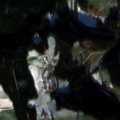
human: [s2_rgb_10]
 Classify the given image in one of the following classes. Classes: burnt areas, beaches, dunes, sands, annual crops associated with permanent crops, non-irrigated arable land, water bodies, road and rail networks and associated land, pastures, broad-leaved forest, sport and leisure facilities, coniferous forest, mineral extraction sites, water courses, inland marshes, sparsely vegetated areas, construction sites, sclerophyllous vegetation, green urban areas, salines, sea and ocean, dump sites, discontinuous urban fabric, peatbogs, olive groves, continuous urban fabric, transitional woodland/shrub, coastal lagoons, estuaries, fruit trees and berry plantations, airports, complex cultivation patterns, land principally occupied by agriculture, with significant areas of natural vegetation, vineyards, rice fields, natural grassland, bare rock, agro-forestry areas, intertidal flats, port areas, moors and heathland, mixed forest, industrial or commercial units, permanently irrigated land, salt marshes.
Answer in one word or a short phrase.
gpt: land principally occupied by agriculture, with significant areas of natural vegetation, coniferous forest, mixed forest